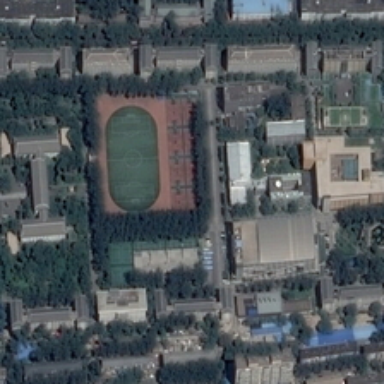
Many buildings and green trees are around a playground in a school .